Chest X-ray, AP view. Patient: 57 years old, sex M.
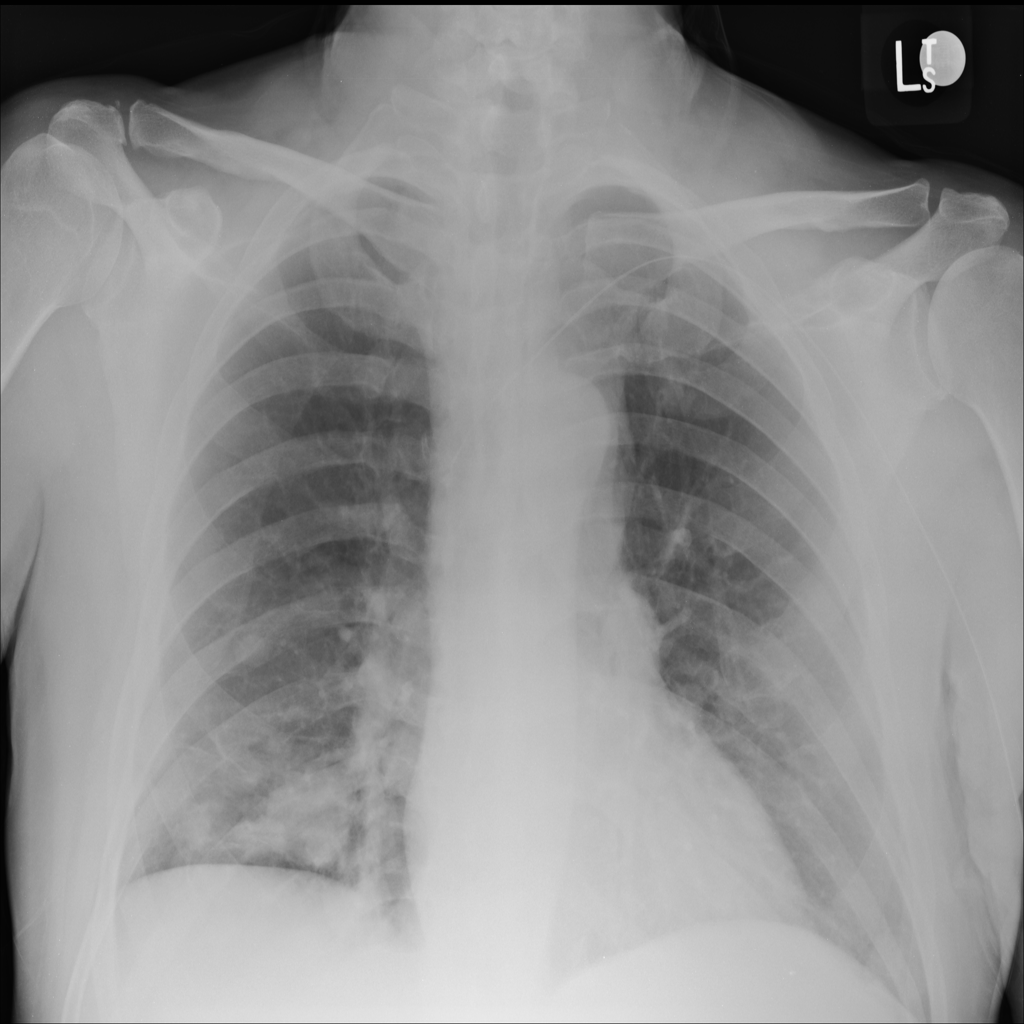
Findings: No Finding